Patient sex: M
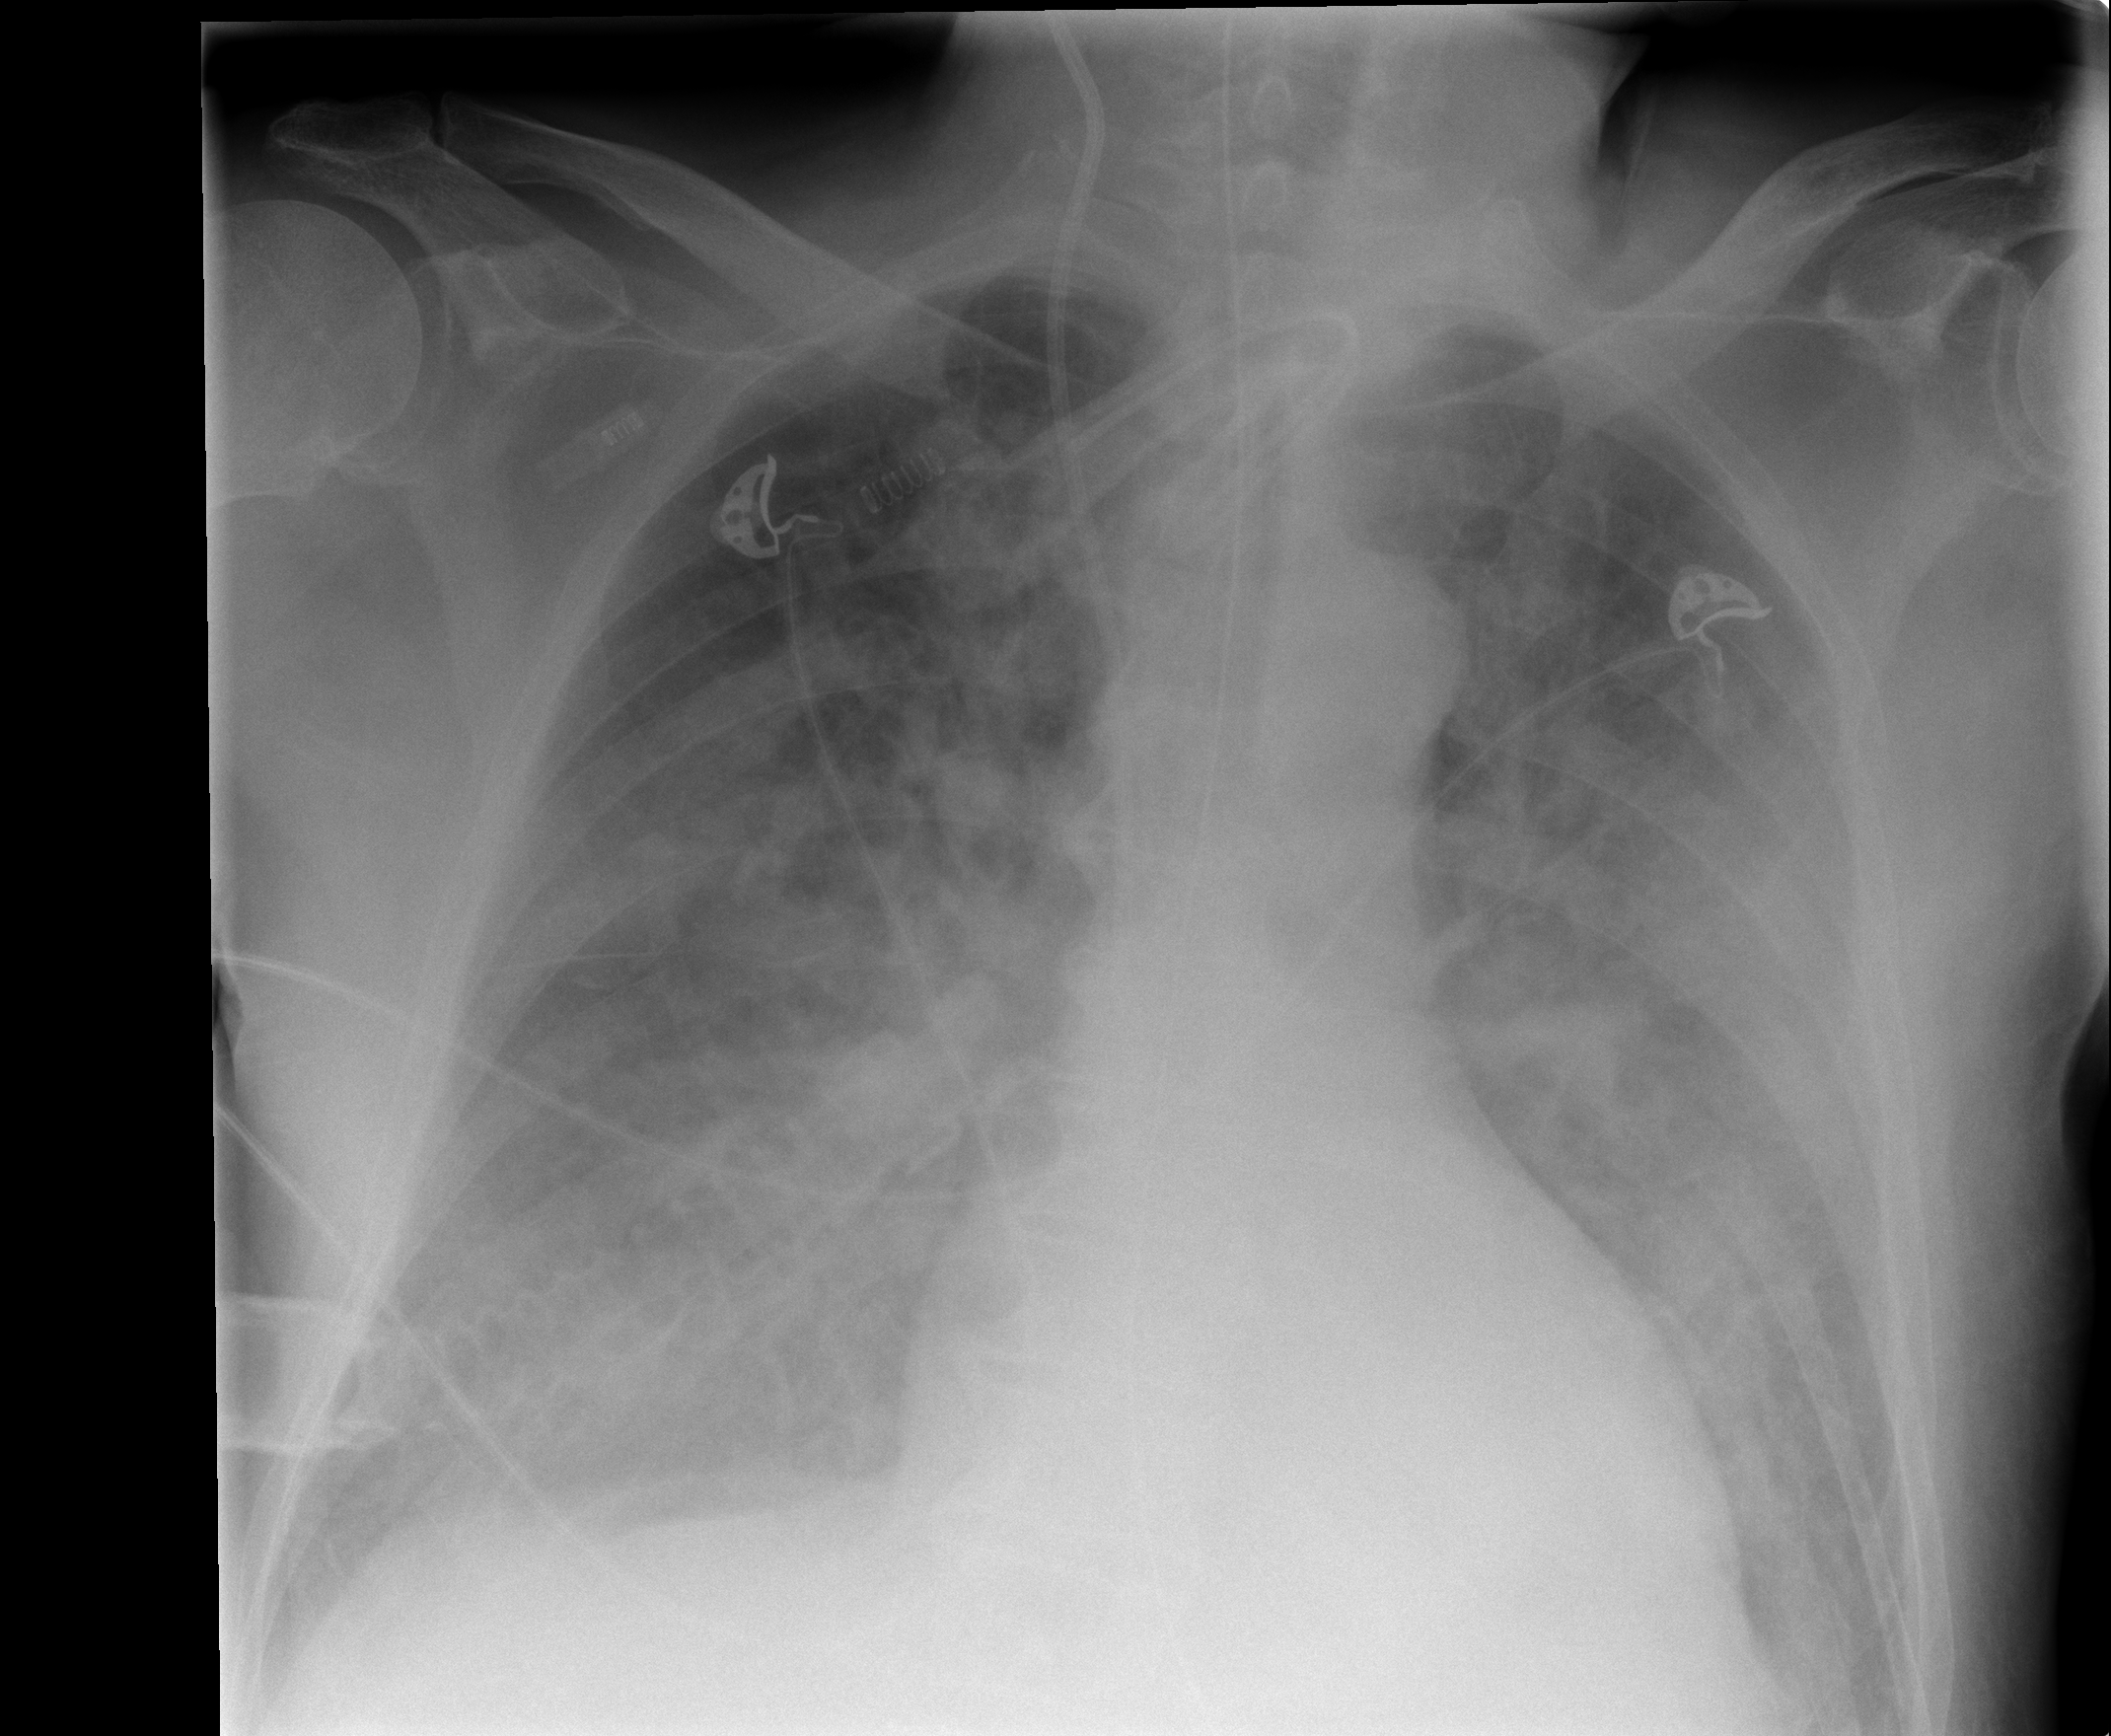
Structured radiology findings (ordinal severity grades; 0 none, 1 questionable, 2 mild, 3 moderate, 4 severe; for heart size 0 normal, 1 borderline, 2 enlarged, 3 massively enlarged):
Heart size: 0
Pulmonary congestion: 2
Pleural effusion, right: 2
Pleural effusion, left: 2
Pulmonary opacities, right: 2
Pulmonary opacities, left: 1
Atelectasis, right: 0
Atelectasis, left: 0